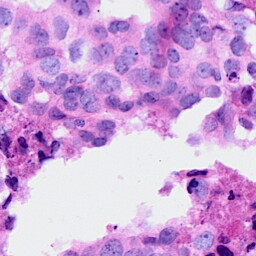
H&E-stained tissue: Breast